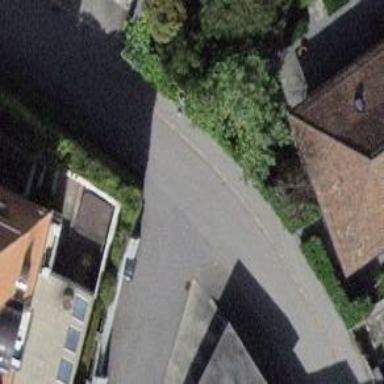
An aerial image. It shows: Residential road with asphalt surface. Sidewalk is present on the left side.